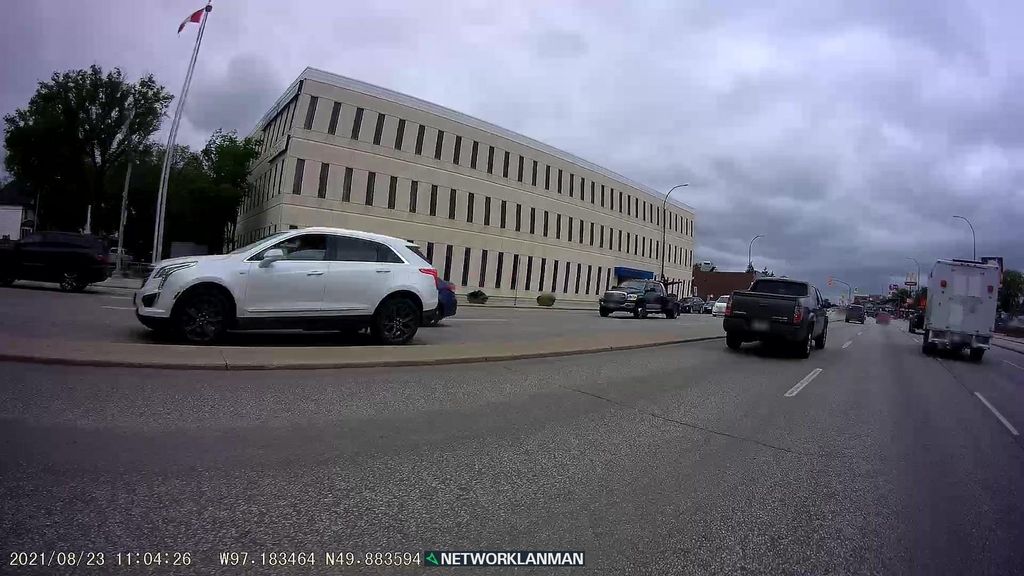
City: winnipeg